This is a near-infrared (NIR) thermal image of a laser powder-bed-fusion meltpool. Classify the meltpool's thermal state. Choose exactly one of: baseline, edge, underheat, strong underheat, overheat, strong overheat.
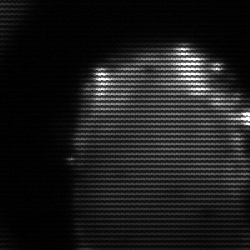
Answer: baseline